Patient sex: F
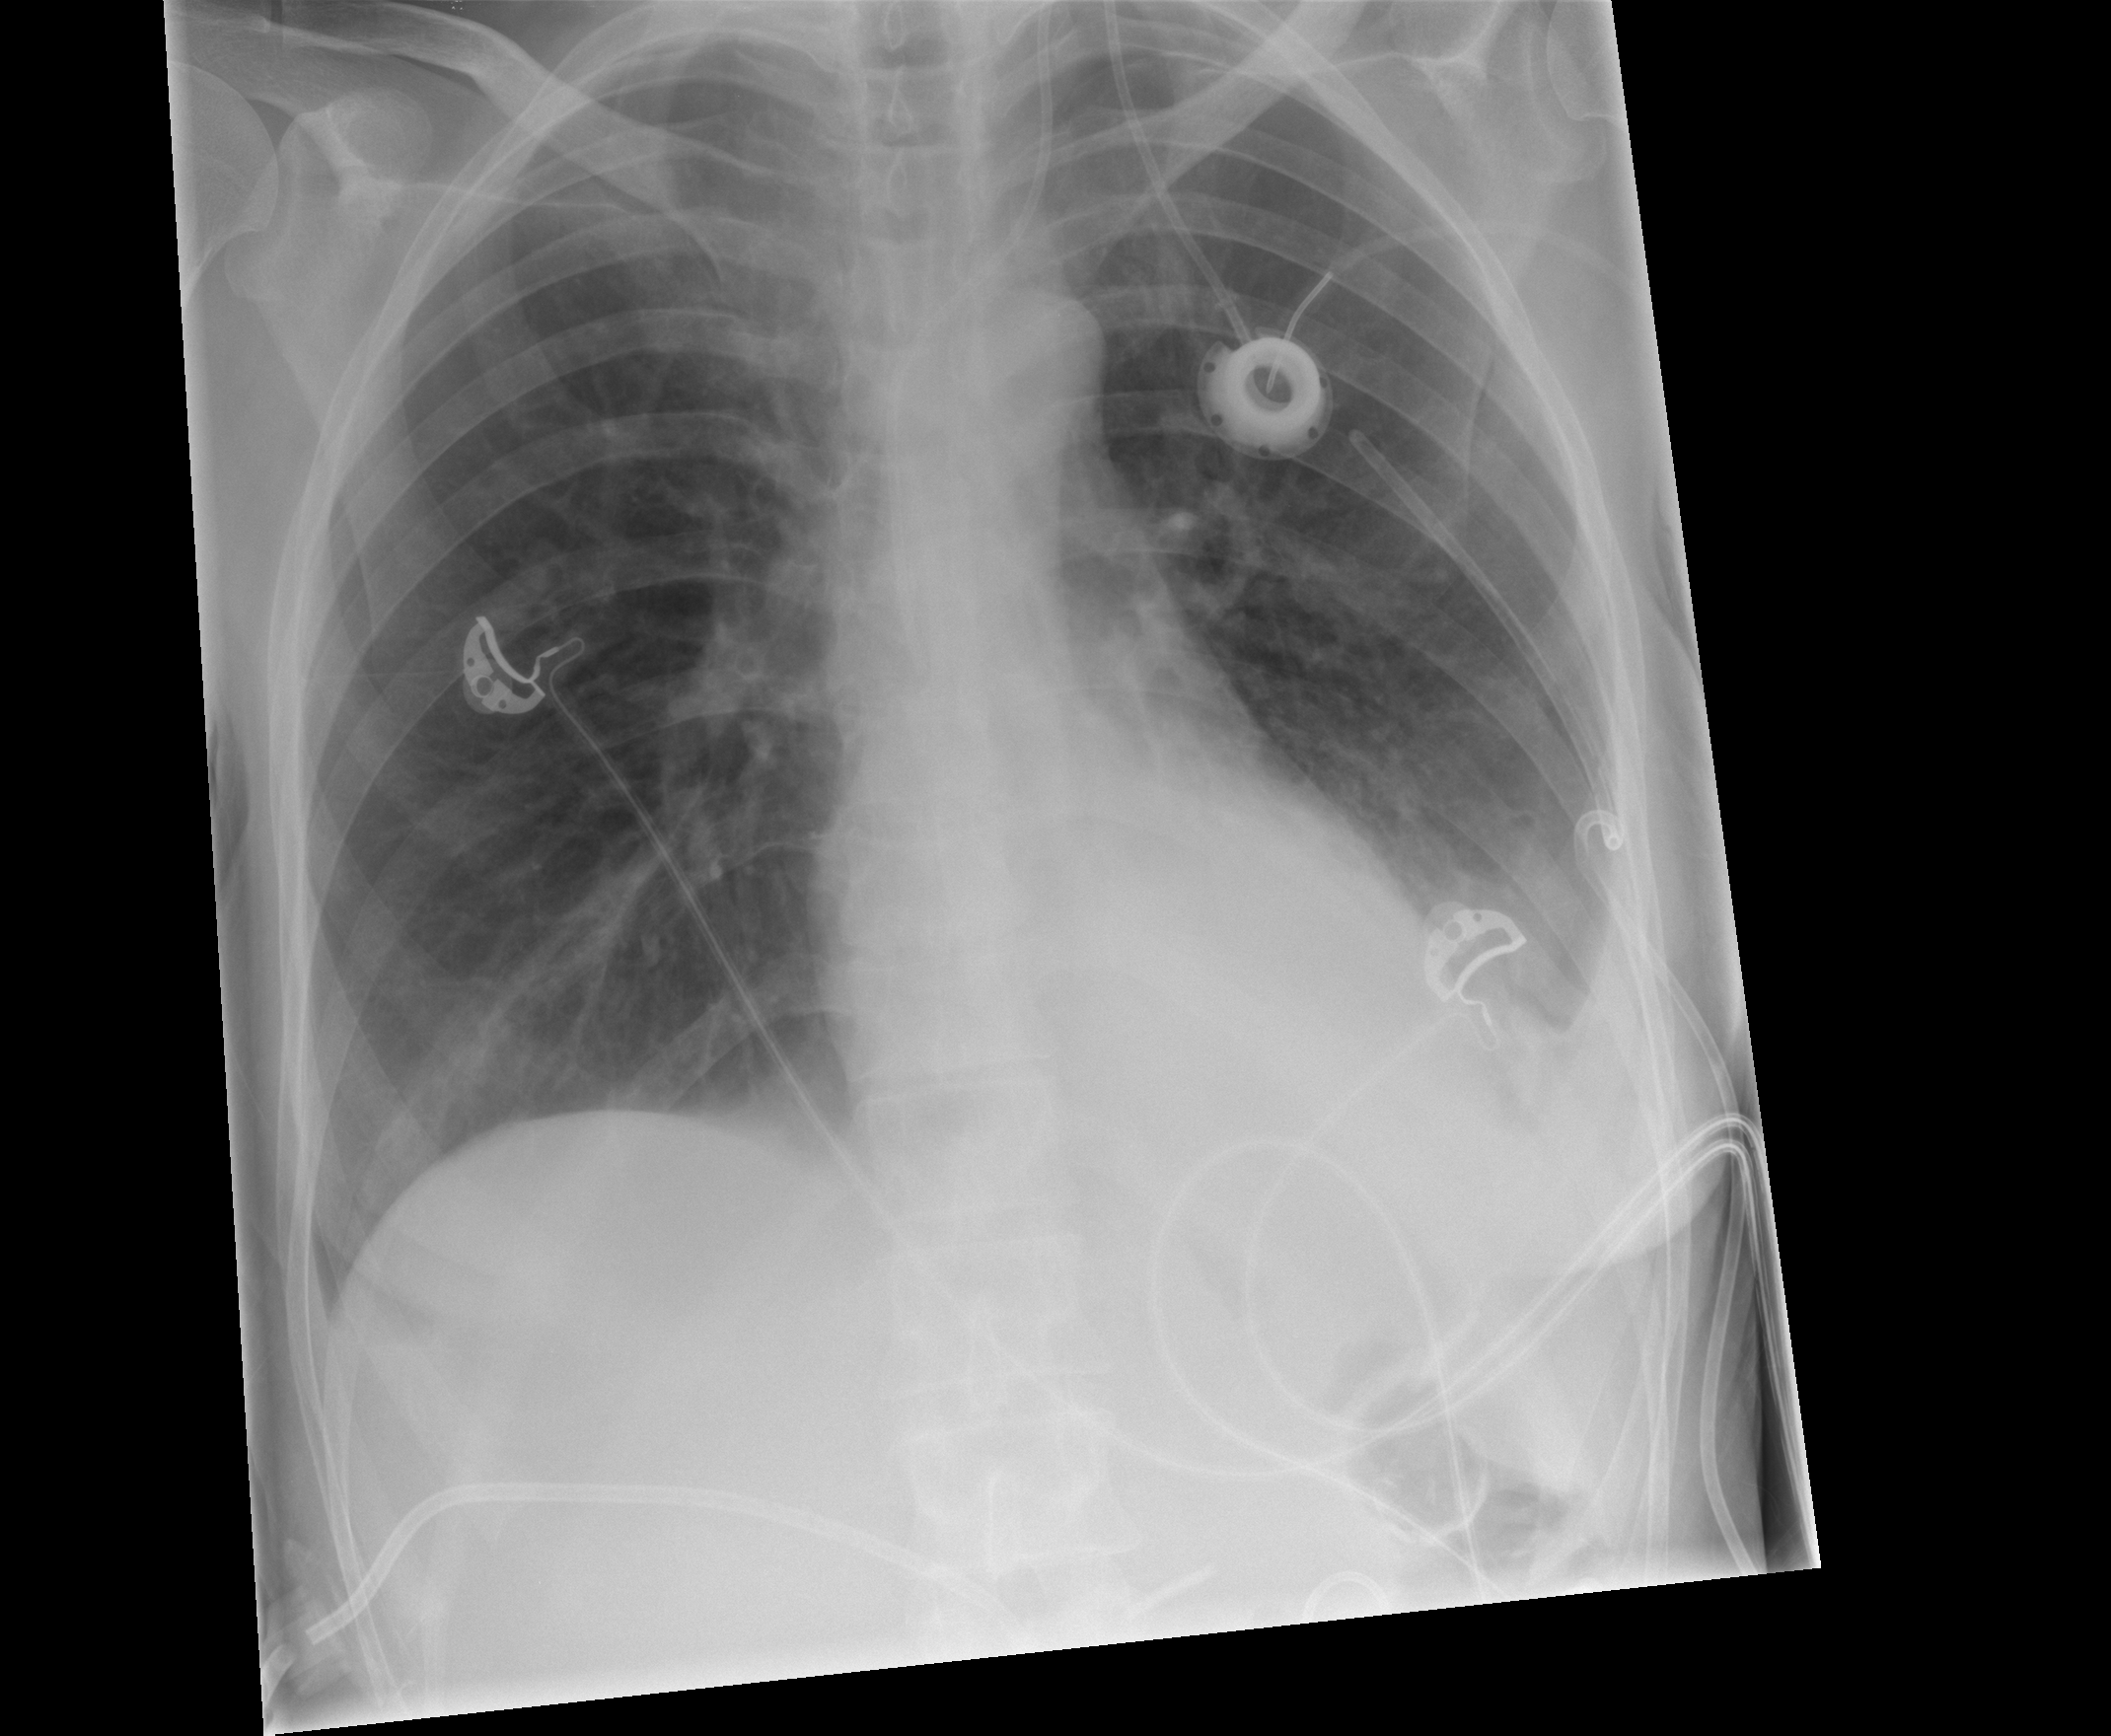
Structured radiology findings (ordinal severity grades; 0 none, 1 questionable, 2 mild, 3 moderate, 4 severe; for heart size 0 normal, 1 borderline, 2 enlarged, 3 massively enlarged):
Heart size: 0
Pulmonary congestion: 0
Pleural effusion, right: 0
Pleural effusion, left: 2
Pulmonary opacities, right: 0
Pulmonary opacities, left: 0
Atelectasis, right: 0
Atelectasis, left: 2